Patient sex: M
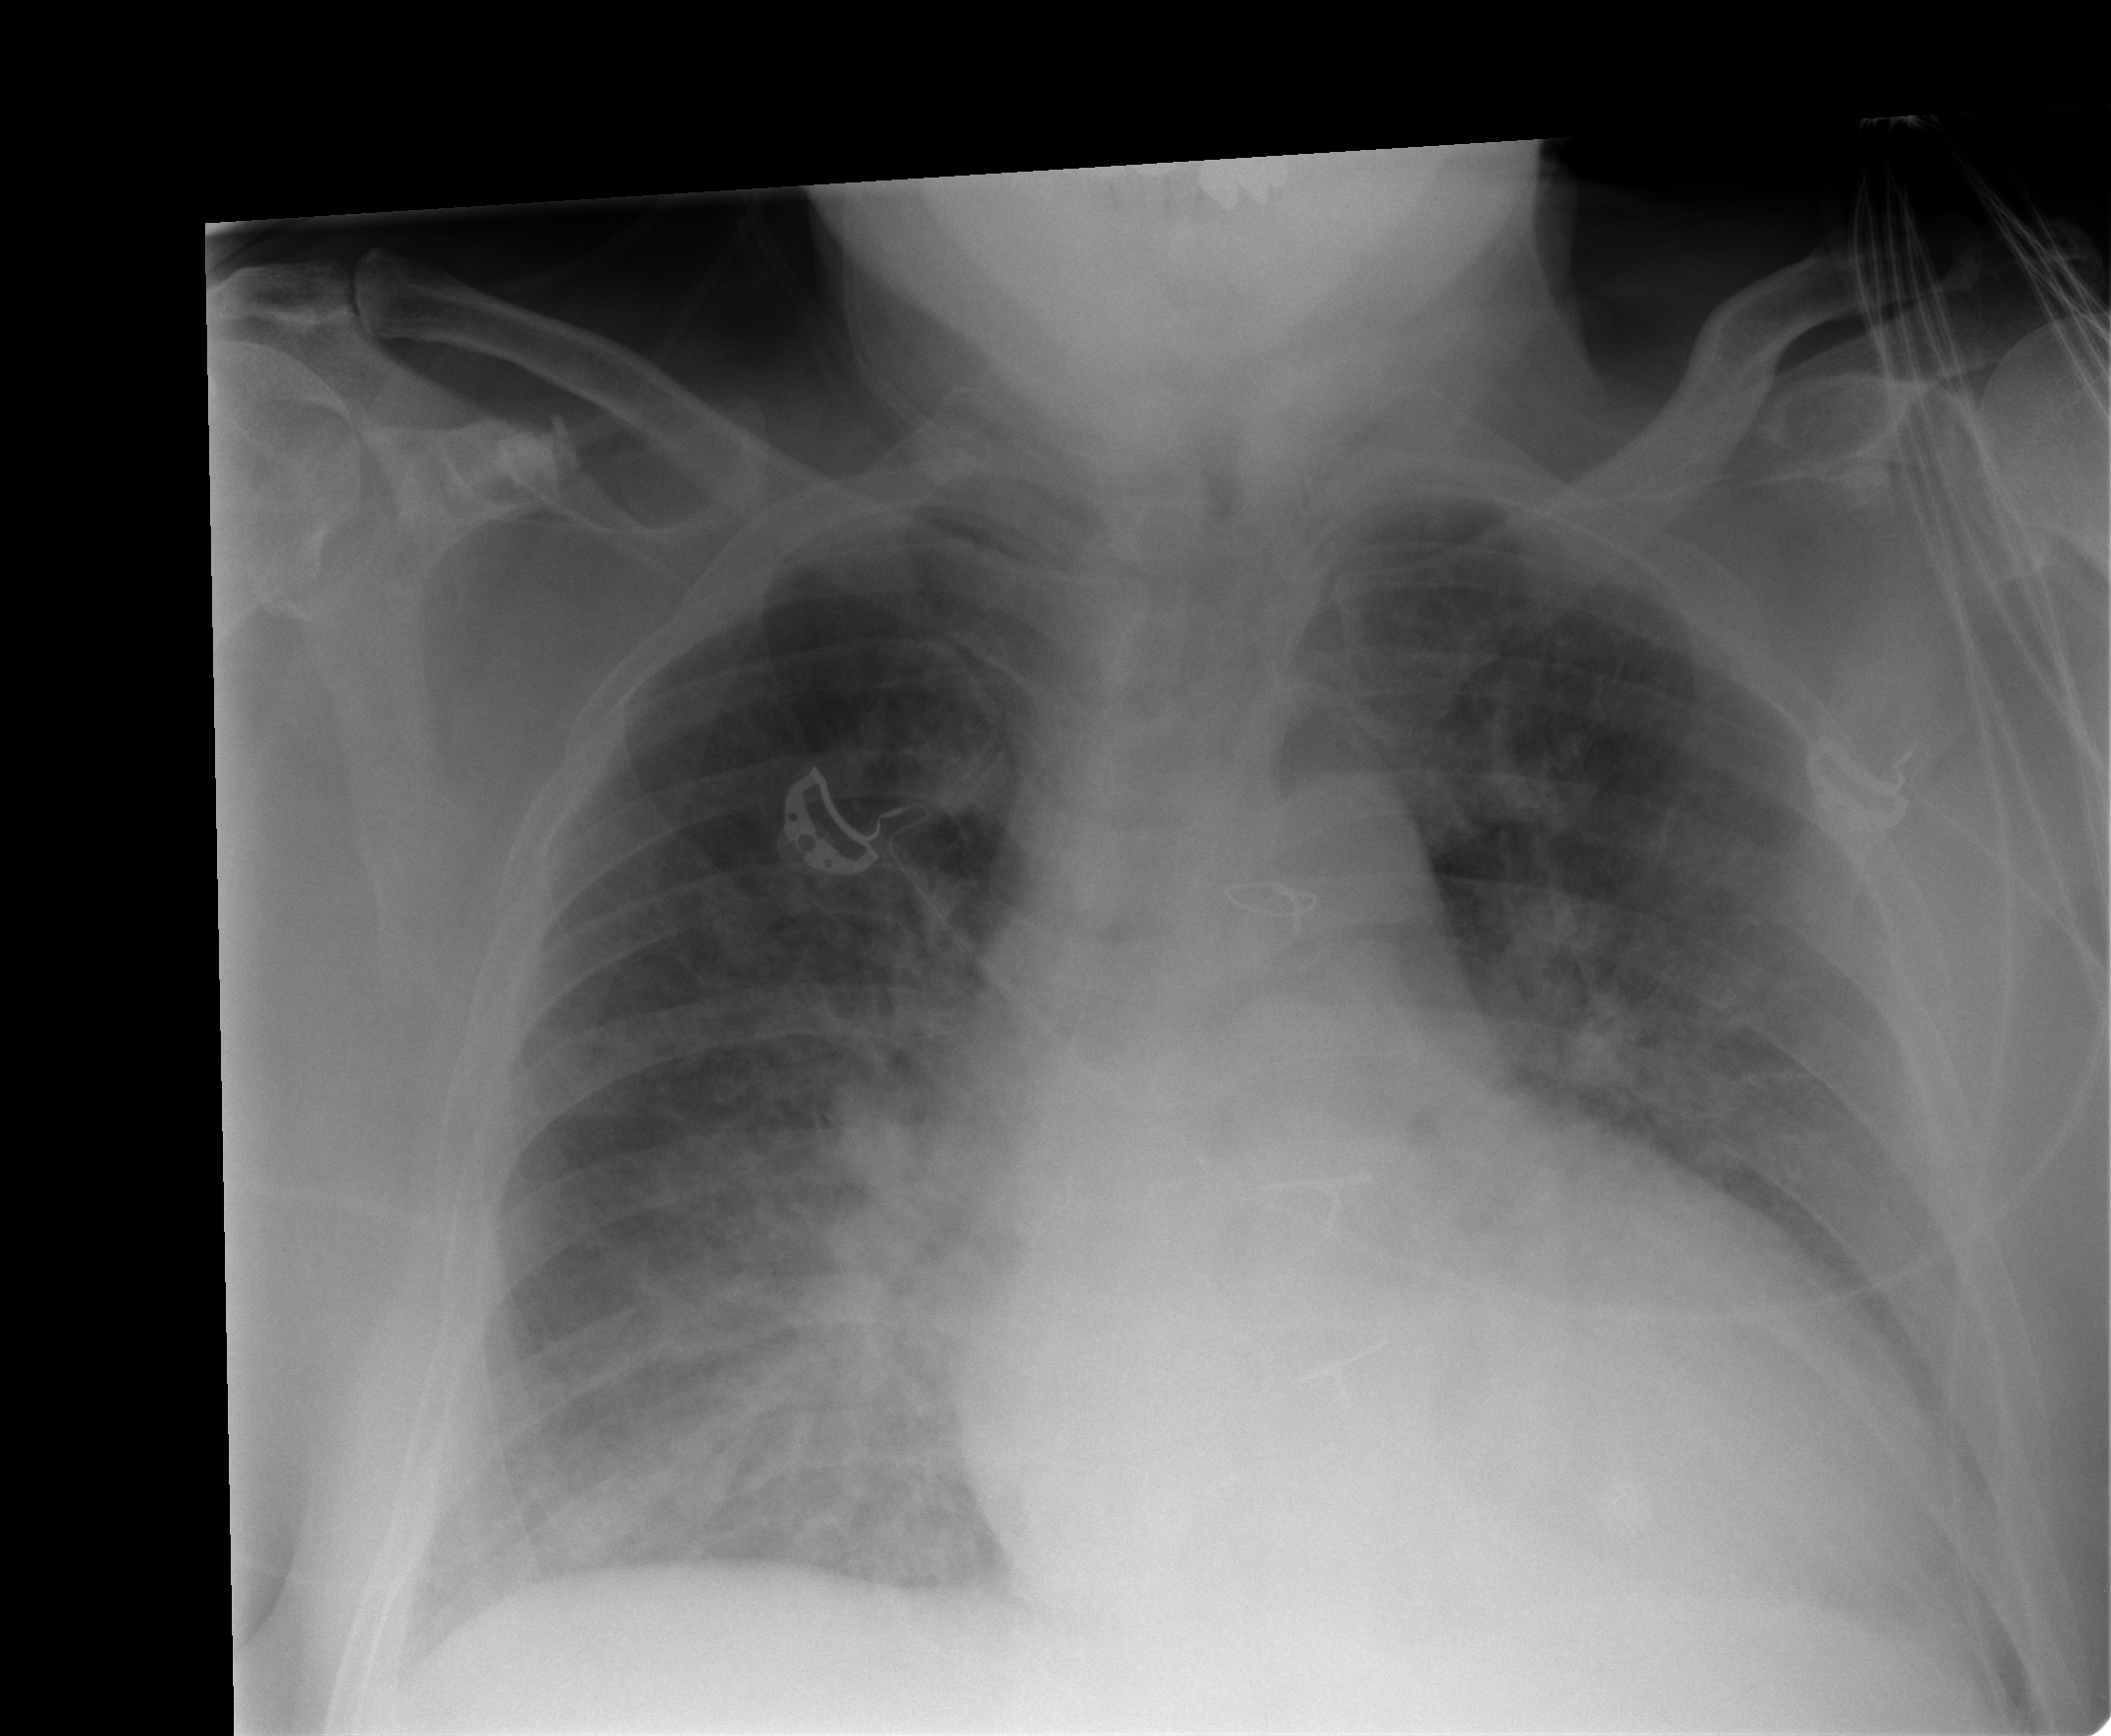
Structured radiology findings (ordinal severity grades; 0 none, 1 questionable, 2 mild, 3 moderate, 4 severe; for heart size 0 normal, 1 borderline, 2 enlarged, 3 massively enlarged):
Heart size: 2
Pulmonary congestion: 3
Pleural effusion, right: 0
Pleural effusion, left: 0
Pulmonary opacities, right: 2
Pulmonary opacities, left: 2
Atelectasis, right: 2
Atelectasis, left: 2